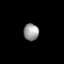
Tissue: skin
Cell type: Epithelial cells
Senescence score: 0.2542
Nuclear area (px): 248
Mean DAPI intensity: 154.097